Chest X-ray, AP view. Patient: 54 years old, sex M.
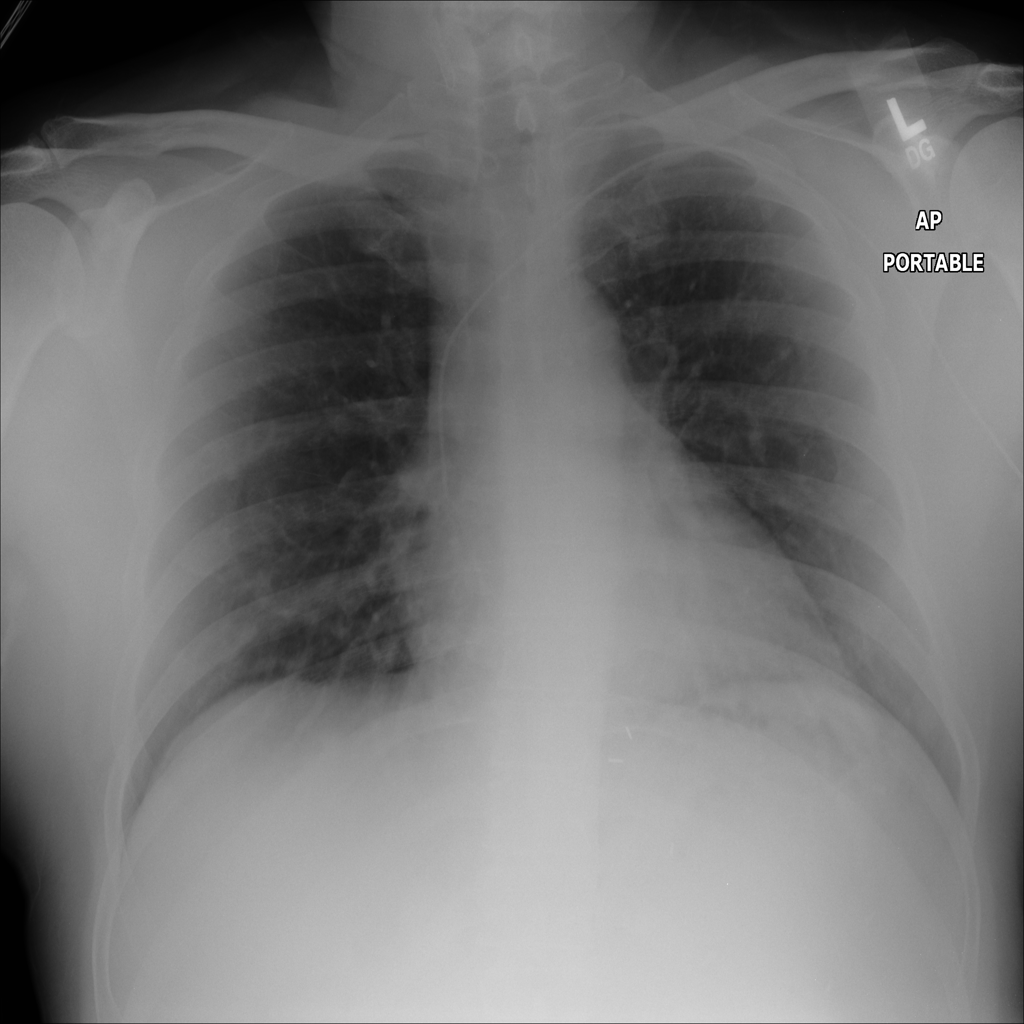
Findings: No Finding